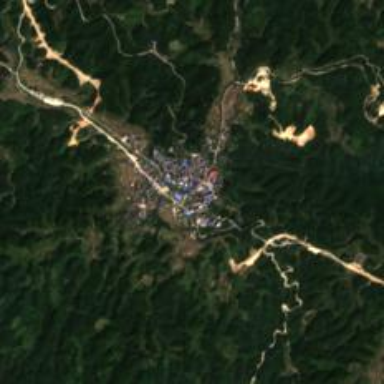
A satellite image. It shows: Ethnic township within town.